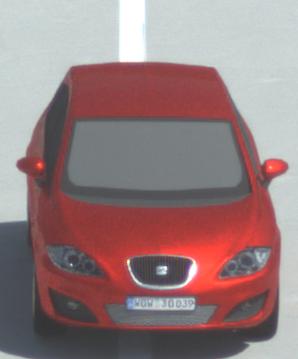
Make: SEAT
Model: Leon 1.4
Detailed model: Leon (1P)
Model produced from: 2009/04
Model produced until: 2010/08
Doors: 5
Color: red
Road condition: dry road
Daytime: midday
Contrast: high contrast